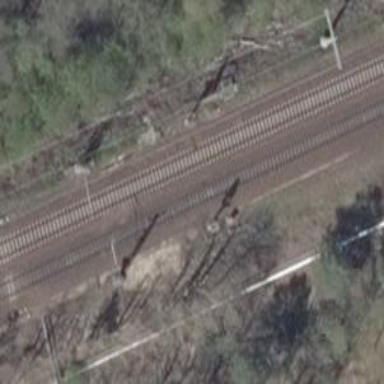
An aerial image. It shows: Railway signal.